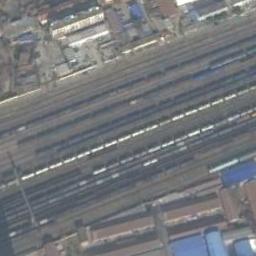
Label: railway